Field crop: maize
Growth stage: 2
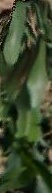
Species: maize